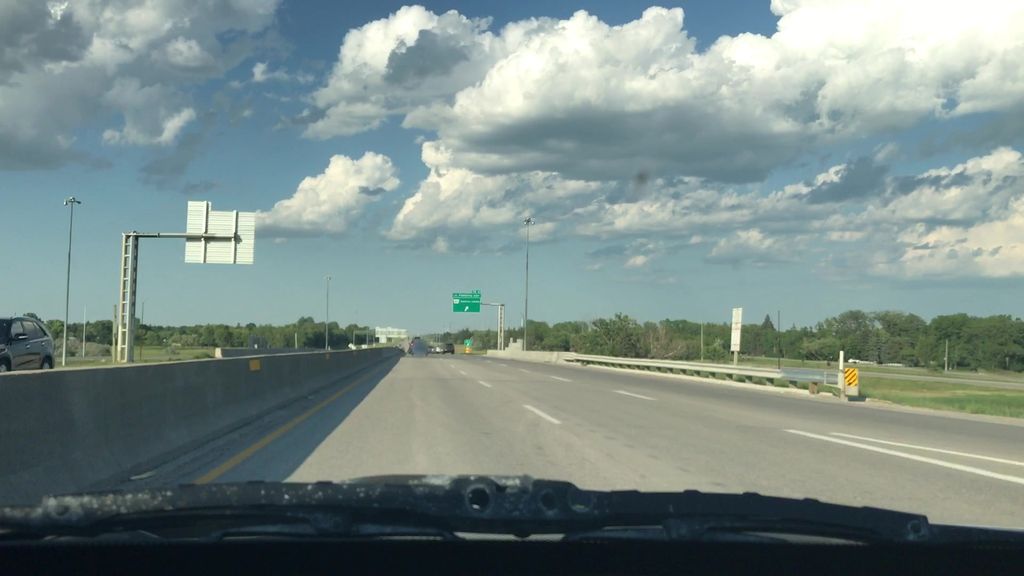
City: winnipeg